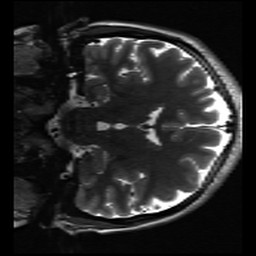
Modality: inplaneT2
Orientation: coronal